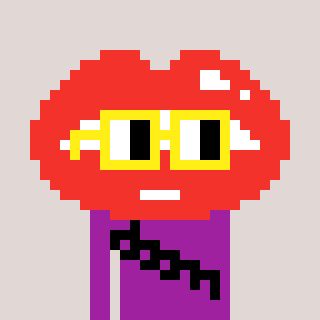
a pixel art character with square yellow glasses, a lips-shaped head and a magenta-colored body on a warm background